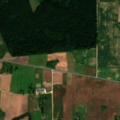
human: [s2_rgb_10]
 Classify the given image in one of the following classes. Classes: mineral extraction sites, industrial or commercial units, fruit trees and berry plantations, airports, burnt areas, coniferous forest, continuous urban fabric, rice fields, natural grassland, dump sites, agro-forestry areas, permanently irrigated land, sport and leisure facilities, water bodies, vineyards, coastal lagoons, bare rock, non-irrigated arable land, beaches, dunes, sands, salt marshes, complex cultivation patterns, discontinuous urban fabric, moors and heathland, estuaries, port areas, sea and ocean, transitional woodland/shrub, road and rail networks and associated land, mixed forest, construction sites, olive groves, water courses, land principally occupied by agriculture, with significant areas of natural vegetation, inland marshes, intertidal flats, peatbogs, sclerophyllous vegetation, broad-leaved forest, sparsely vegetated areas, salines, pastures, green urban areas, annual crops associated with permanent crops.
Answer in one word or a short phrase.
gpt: non-irrigated arable land, complex cultivation patterns, land principally occupied by agriculture, with significant areas of natural vegetation, transitional woodland/shrub